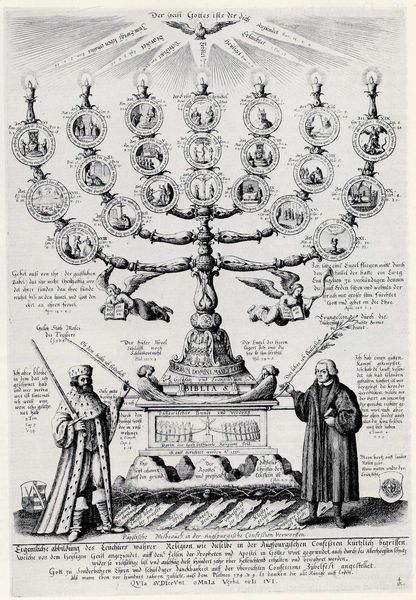
Titel: Eigentliche abbildung des Leuchters wahrer Religion
Künstler: Jacob von der Heyden
Institution: (Seriendruck)
Schlagwörter: adler, baum, flügel, fuß, gott, himmel, mann, umhang, weiß, männer, schwarz, skizze, zeichnung, bibel, hermelin, pelz, sockel, taube, bild, kirche, sonne, mantel, krone, engel, schrift, bilder, bücher, zwei, grafik, kaiser, king, könig, men, people, sword, white, black, inschrift, kerze, picture, print, kerzen, kronleuchter, leuchter, buch, flammen, strahlen, druck, stich, seite, illustration, schwert, text, kreise, stiefel, lorbeer, fürst, altar, buchseite, wappen, sims, kerzenständer, kerzenschein, kerzenhalter, palmzweig, talar, prediger, angel, angels, tree, priester, schwart, sieben, luther, gelehrter, paper, heilig, posaune, black and white, welt, bird, wings, kandelaber, siebenarmiger leuchter, beschreibung, zepter, armleuchter, leaves, family, ahnen, medaillons, dreifaltigkeit, circles, pigon, heiliger geist, book, jewish, seriendruck, ölzweig, stammbaum, jüdisch, siebenarmig, schaube, candles, branch, lord, staff, minora, medallions, source, rays, twig, candels, füst, taxonomy, biblia, geist gottes, family tree, my lord, my king, king landing, tree of king, make king, menora, menorah